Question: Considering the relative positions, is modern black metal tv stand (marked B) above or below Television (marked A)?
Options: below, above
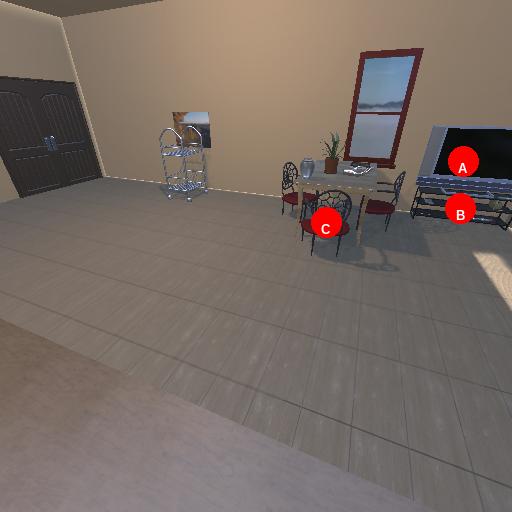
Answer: below